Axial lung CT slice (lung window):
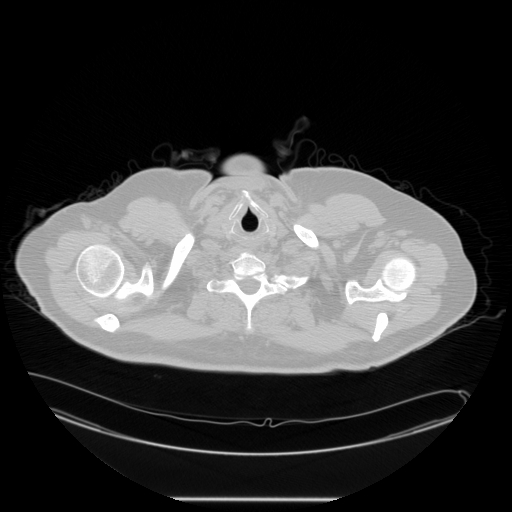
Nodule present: no